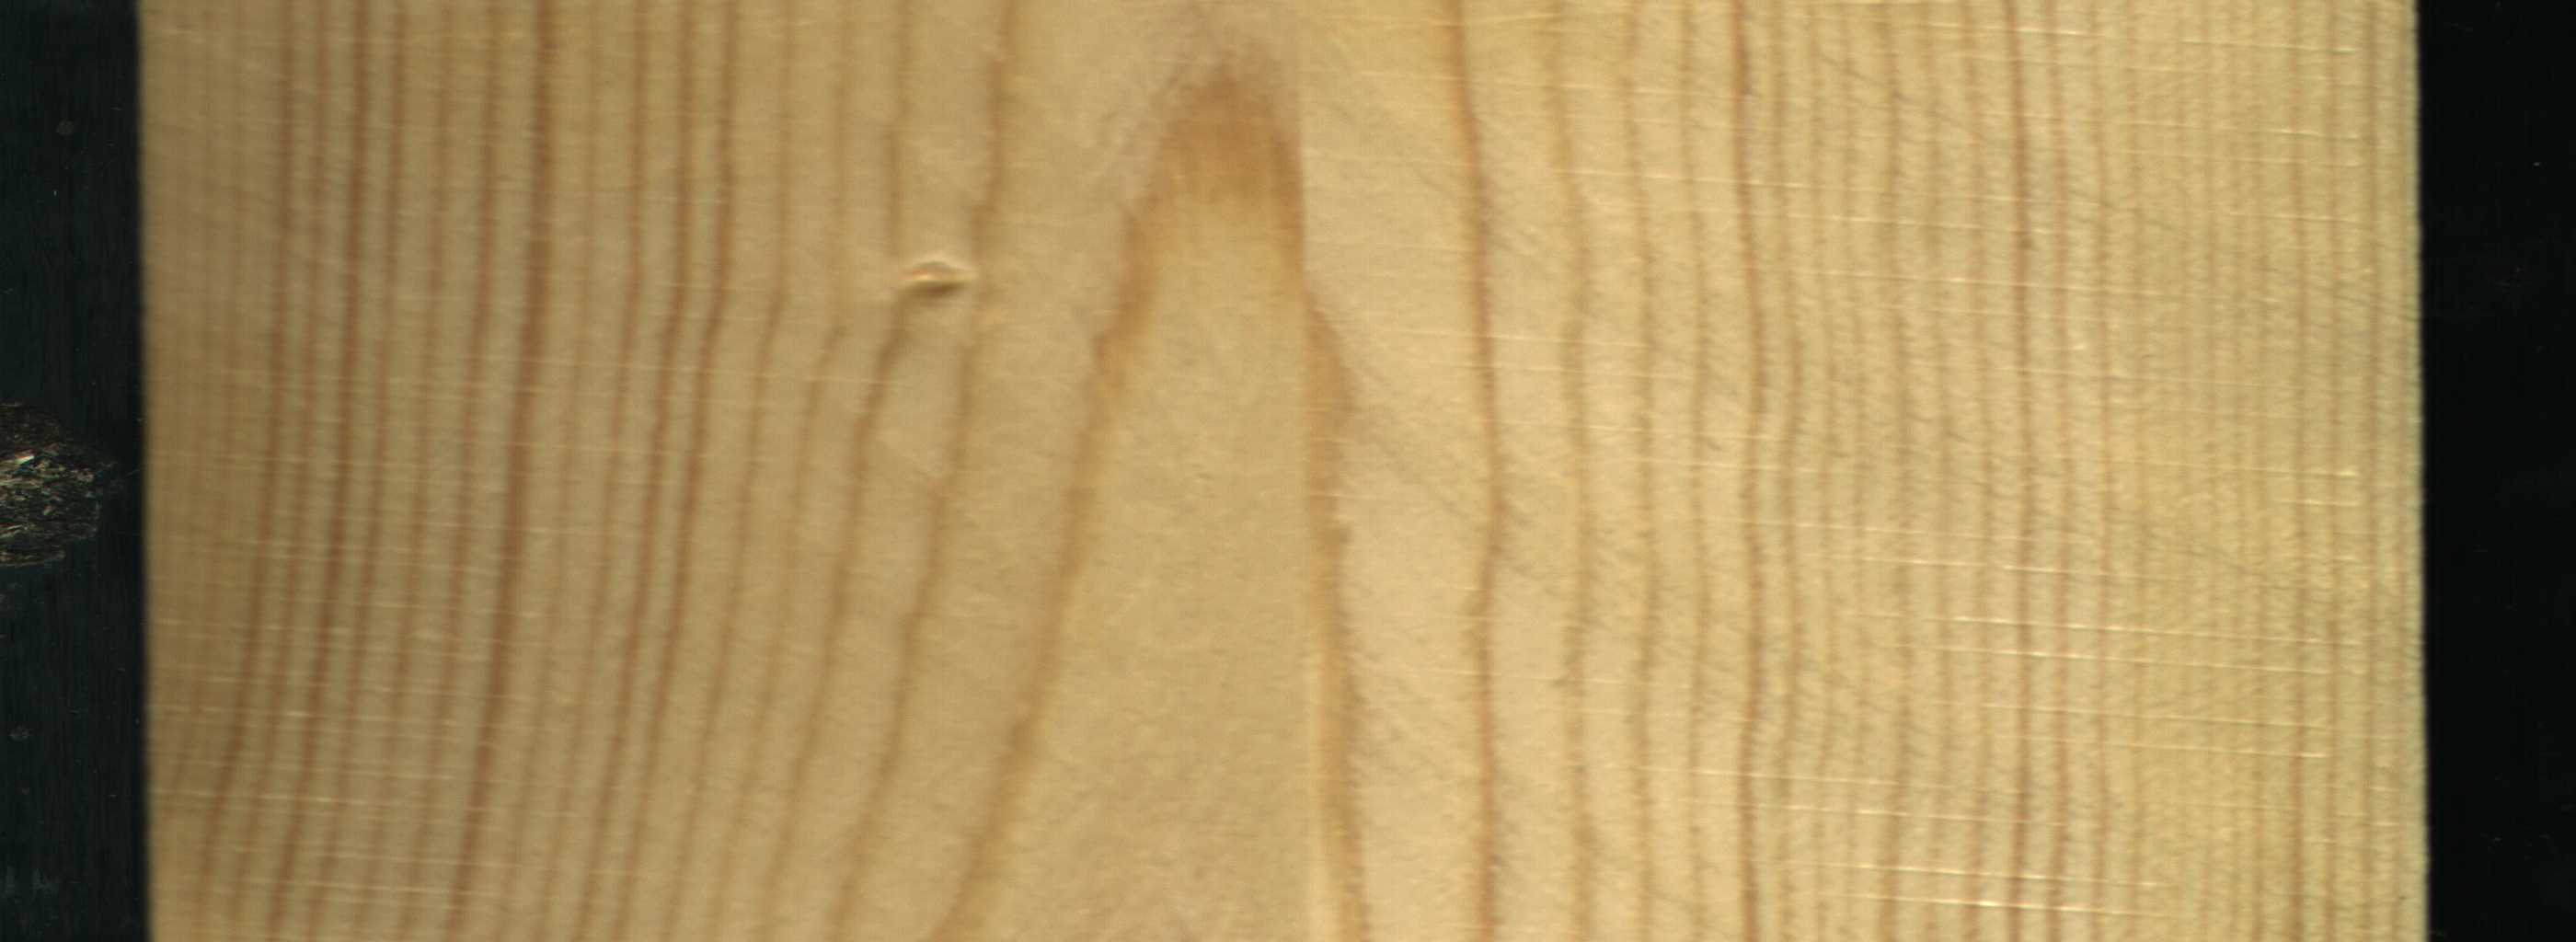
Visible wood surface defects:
Live_Knot